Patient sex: M
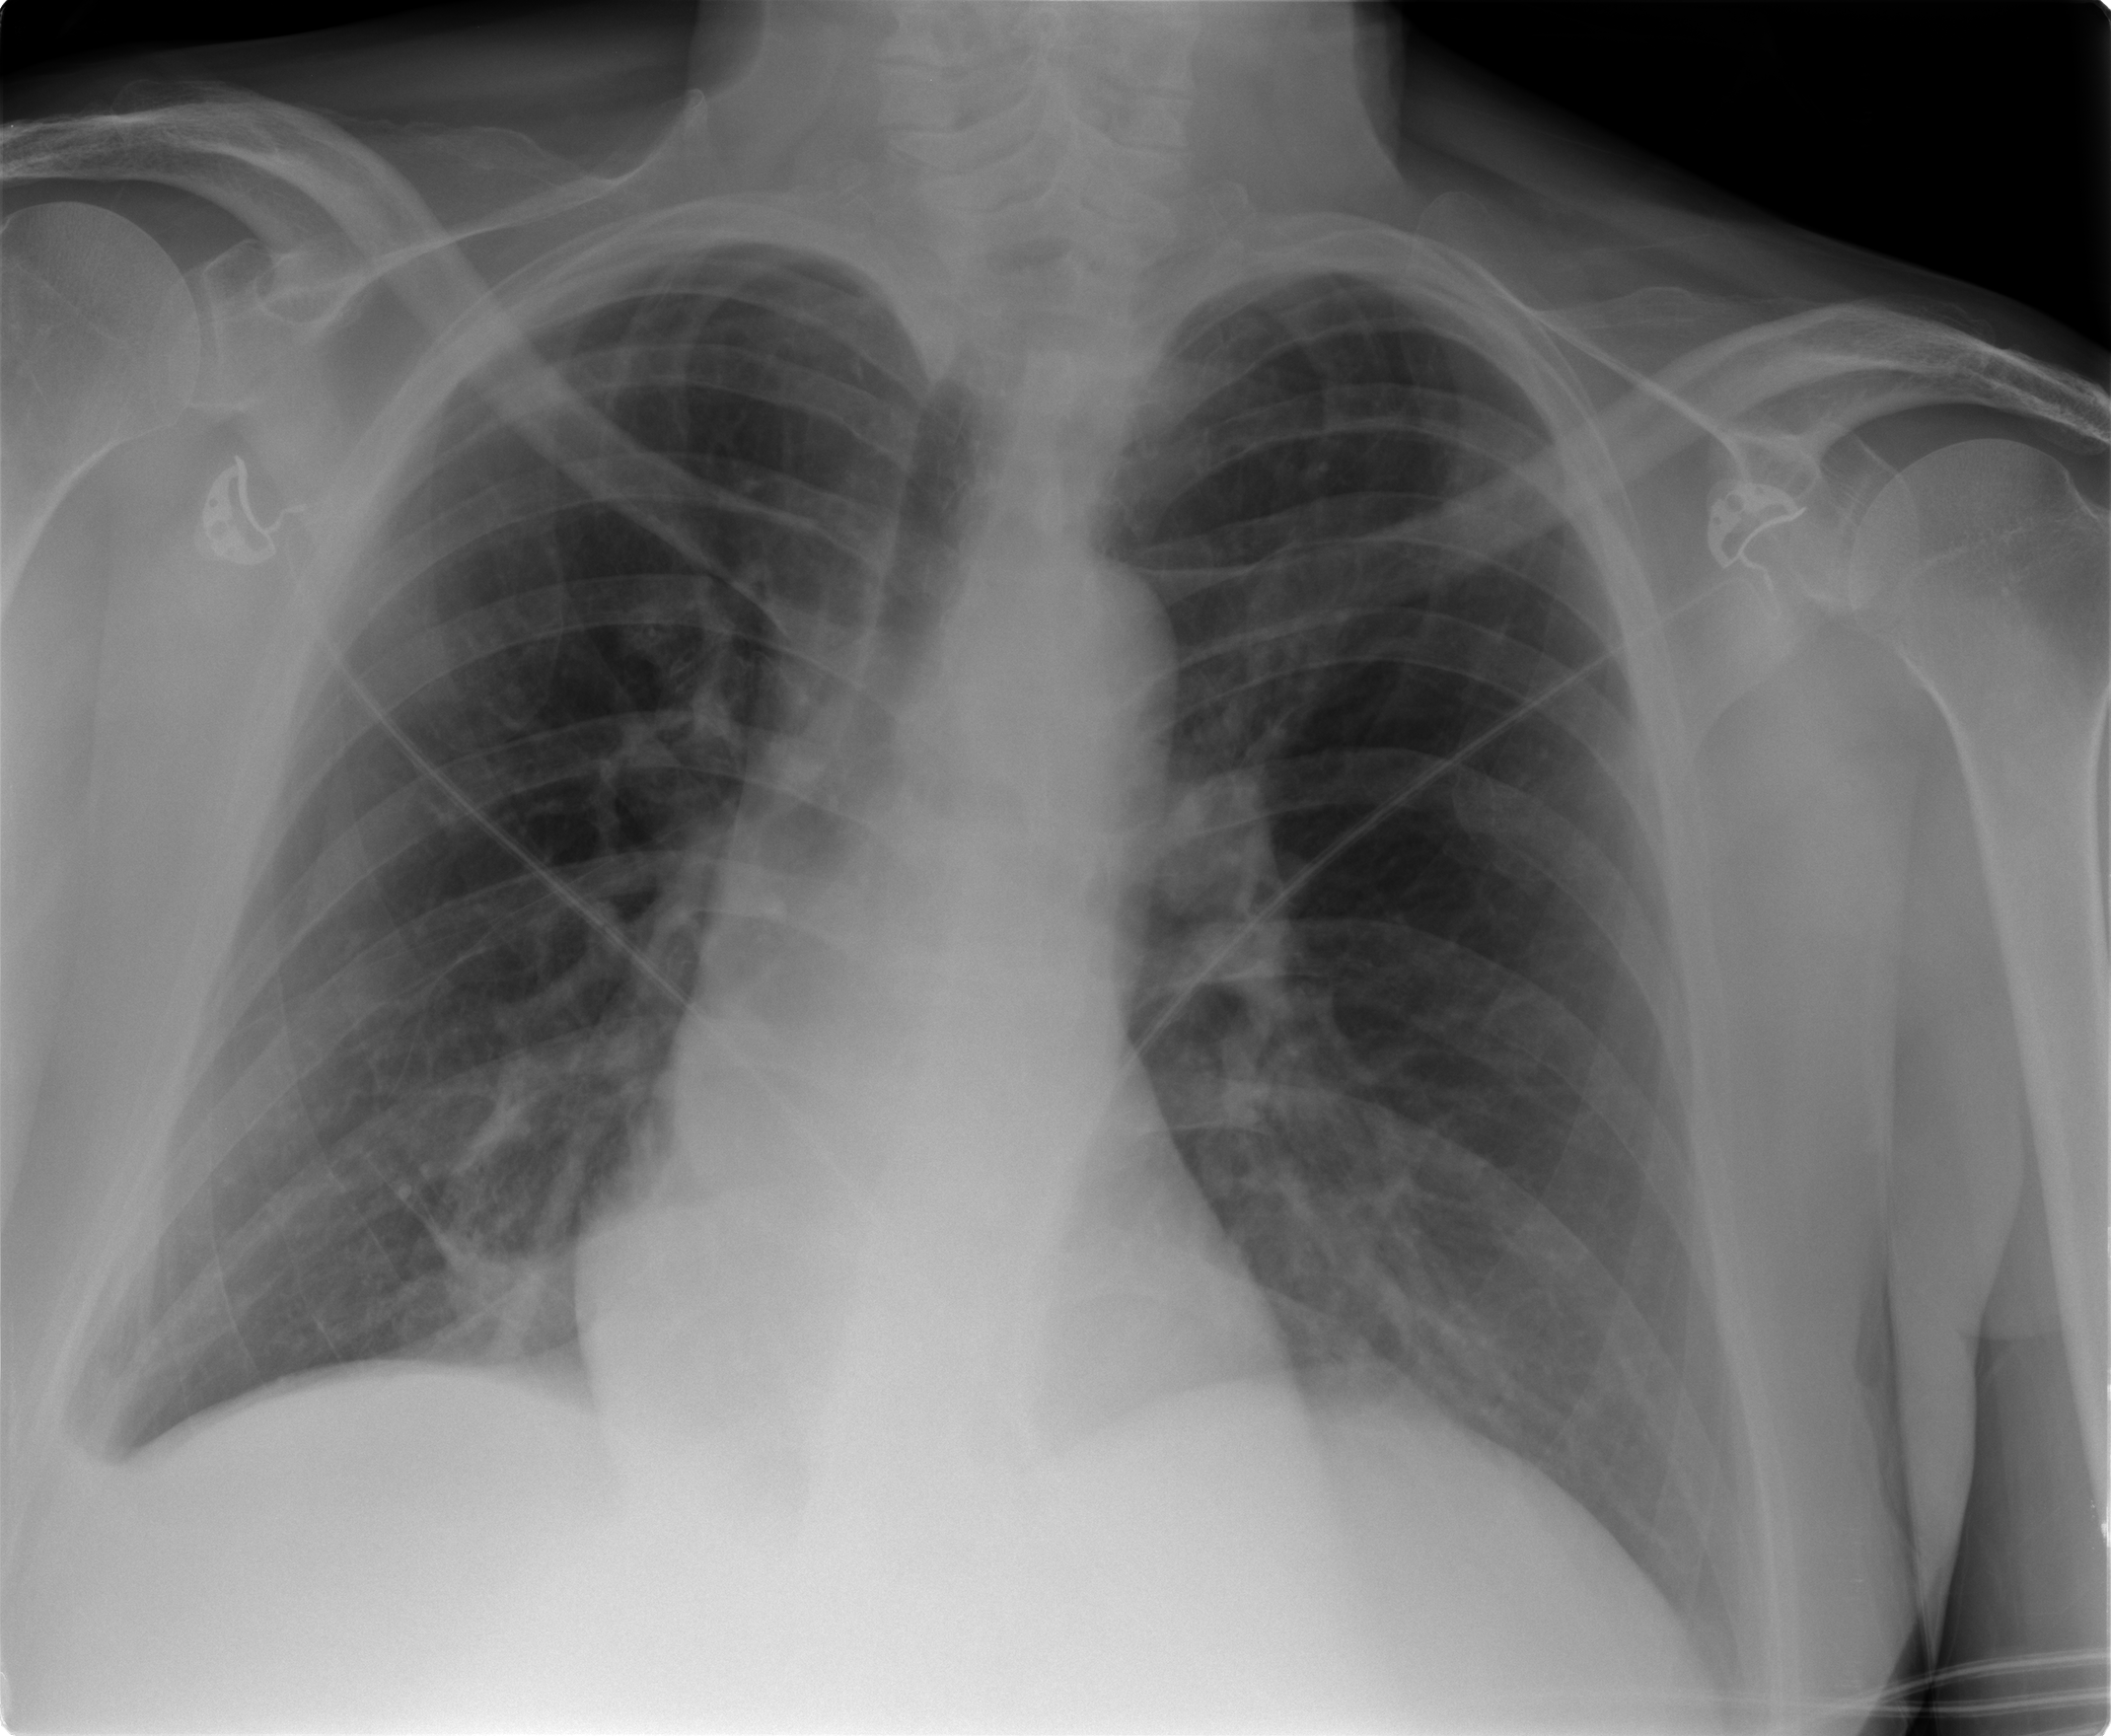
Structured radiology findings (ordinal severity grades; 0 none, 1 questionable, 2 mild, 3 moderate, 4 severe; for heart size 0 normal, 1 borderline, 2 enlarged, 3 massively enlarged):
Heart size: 0
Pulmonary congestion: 0
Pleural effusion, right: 2
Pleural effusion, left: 0
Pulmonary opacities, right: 1
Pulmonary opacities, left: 0
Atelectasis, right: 2
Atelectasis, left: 2